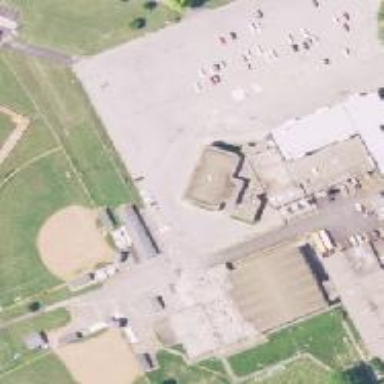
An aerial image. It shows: School.